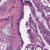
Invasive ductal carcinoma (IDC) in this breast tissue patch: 1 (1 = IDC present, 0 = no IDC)